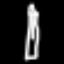
Label: pencil